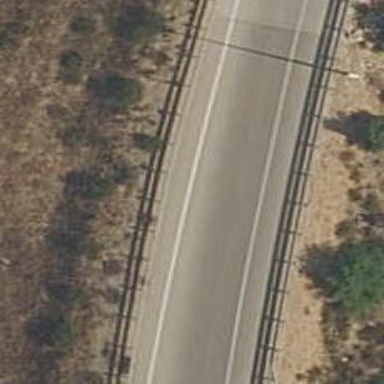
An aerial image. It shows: Motorway link.